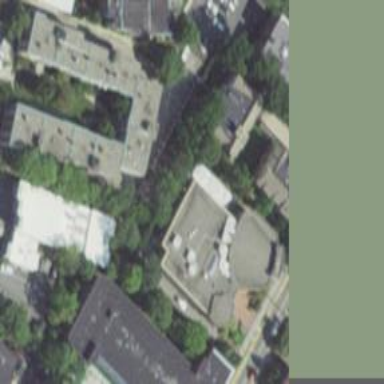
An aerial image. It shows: Synagogue.